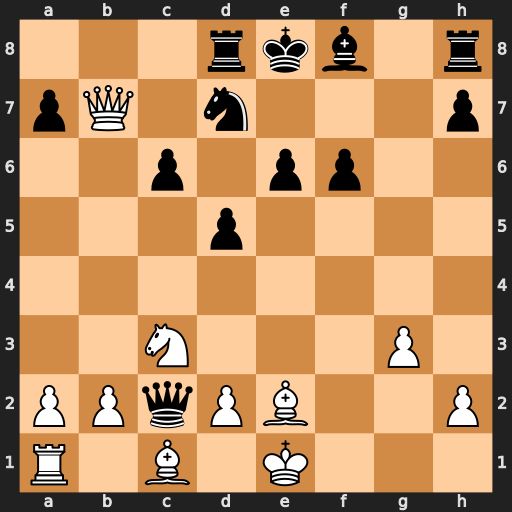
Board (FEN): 3rkb1r/pQ1n3p/2p1pp2/3p4/8/2N3P1/PPqPB2P/R1B1K3
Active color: w
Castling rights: Qk
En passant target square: -
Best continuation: Bh5+ Ke7 b3